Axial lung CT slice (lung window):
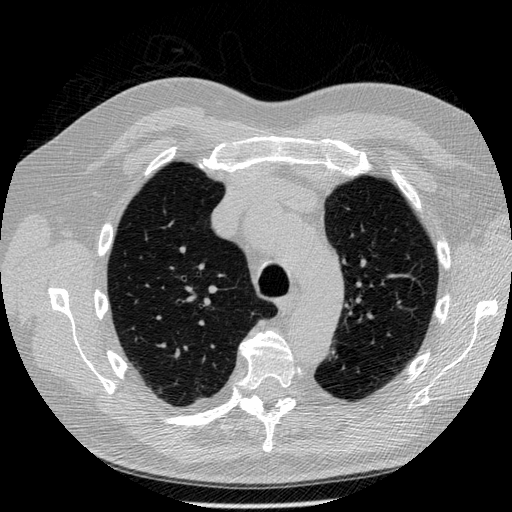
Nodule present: no